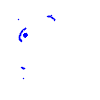
Particle: proton